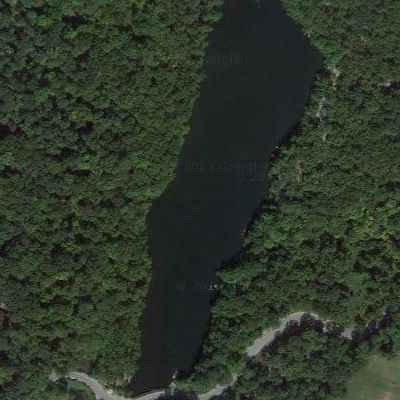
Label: dRiverLake